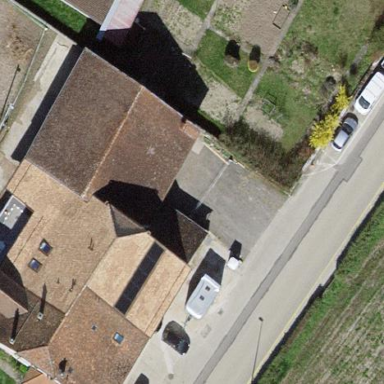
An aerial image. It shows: Farm building.